Interaction volume radius: 5 \u00c5
Interaction volume height: 10 \u00c5
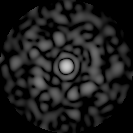
Disorder parameter: 0.8495